Current action and preconditions to check: trajectory_clear

Your task: For each precondition in the list above, predict whether it will hold at this action.

Consider the current scene as observed from the mobile robot's camera, and analyze the predicted future states of all dynamic agents (e.g., people, animals, vehicles, or any moving entities) within the NEXT SECOND.

IMPORTANT: Only answer "very likely" if you are absolutely certain—based on strong, clear evidence—that a dynamic agent will violate the precondition in the predicted future state. Do NOT answer "very likely" for unlikely, ambiguous, or low-probability risks.

Ask yourself for each precondition: Is there a high probability, with clear and convincing evidence, that the predicted future states of any dynamic agent will interfere with the predicted future state of the currently executing action within the NEXT SECOND, causing that precondition to fail?

Assess the risk level based on these predictions. Use "likely" or "very likely" if motions create a clear risk of interference.

Use "neutral" or "improbable" if agents are nearby but their predicted paths are clearly diverging or non-conflicting.

Failure Risk Categories: "very improbable", "improbable", "neutral", "likely", "very likely"

Answer Format: Output ONLY the probability_of_failure value from these categories: "very improbable", "improbable", "neutral", "likely", "very likely"

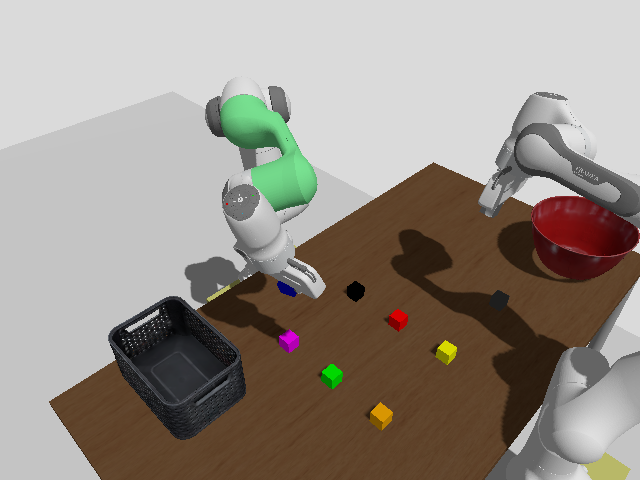

Answer: very improbable